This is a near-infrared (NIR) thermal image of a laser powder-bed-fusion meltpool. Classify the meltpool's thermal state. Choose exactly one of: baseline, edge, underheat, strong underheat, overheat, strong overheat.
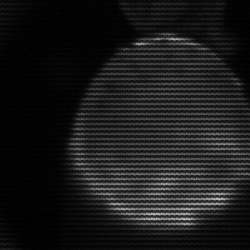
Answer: edge